Question: Here is my dummy code:
'''
set.seed(1)
df <- data.frame(xx=sample(10,6),
yy=sample(10,6),
type2=c('a','b','a','a','b','b'),
type3=c('A','C','B','A','B','C')
)
ggplot(data=df, mapping = aes(x=xx, y=yy)) +
geom_point(aes(shape=type3, fill=type2), size=5) +
scale_shape_manual(values=c(24,25,21)) +
scale_fill_manual(values=c('green', 'red'))
'''
Resulting plot has a legend but it's 'type2' section doesn't reflect scale of 'fill' value - is it by design?

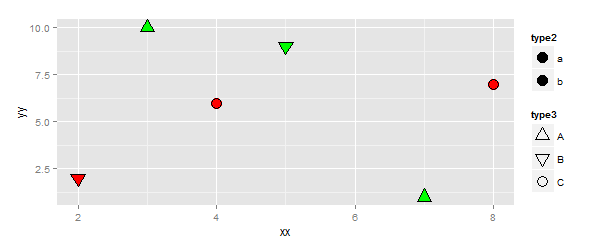
Answer: I know this is an old thread, but I ran into this exact problem and want to post this here for others like me. While the accepted answer works, the less risky, cleaner method is:
'''
library(ggplot2)
ggplot(data=df, mapping = aes(x=xx, y=yy)) +
geom_point(aes(shape=type3, fill=type2), size=5) +
scale_shape_manual(values=c(24,25,21)) +
scale_fill_manual(values=c(a='green',b='red'))+
guides(fill=guide_legend(override.aes=list(shape=21)))
'''
The key is to change the shape in the legend to one of those that can have a 'fill'.